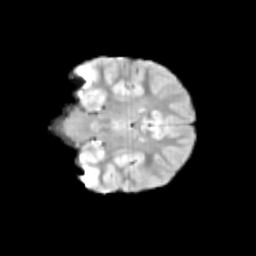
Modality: T2w
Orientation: coronal
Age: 9
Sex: female
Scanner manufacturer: siemens
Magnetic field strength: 3 T
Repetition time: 3.8 s
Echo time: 0.07 s